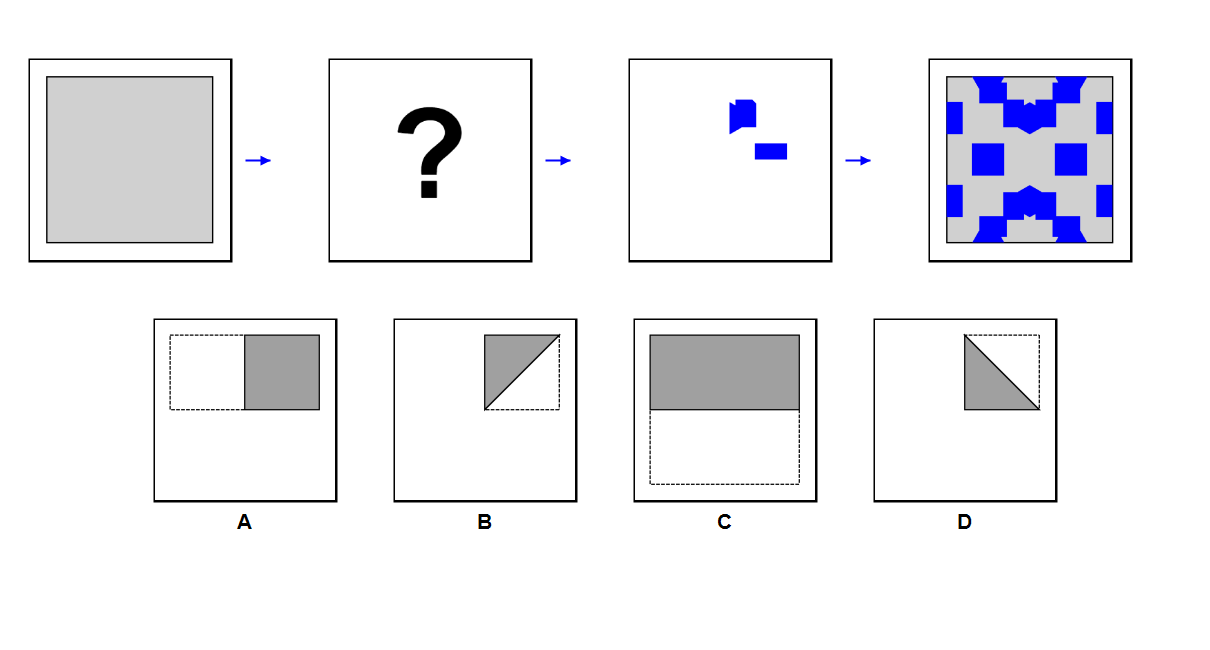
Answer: B